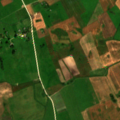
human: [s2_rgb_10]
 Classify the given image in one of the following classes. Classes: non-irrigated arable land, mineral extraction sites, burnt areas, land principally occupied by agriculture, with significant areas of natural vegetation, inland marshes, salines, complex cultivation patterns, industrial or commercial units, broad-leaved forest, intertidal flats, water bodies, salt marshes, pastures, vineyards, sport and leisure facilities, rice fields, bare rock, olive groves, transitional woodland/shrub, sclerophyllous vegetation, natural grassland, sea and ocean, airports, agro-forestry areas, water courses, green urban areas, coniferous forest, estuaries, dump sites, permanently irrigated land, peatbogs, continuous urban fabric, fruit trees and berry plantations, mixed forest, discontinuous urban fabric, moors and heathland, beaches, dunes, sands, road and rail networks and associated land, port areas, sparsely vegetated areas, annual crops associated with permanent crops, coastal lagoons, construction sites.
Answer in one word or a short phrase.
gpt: non-irrigated arable land, complex cultivation patterns